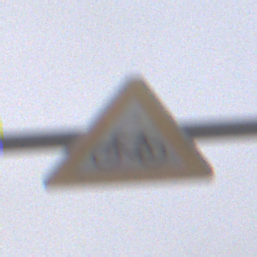
Verkehrszeichen: RadverkehrRechts
Umgebung: Outdoor, RoadRail
Tageszeit: Midday
Wetter: Overcast
Licht: Natural
Jahreszeit: NotSpecified
Kontrast: LowContrast